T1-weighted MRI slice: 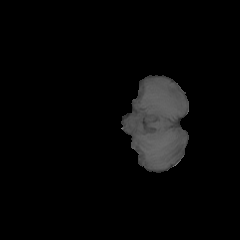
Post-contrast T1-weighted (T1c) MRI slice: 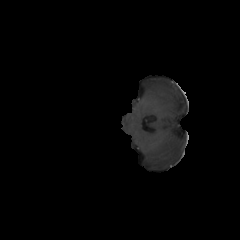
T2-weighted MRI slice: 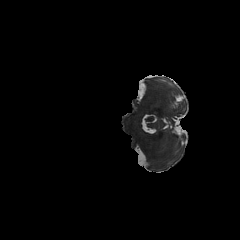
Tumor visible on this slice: no